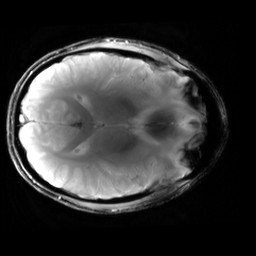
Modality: T2starw
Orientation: axial
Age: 22
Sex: male
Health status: healthy
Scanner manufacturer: siemens
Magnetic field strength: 3 T
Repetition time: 0.7 s
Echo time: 0.02 s